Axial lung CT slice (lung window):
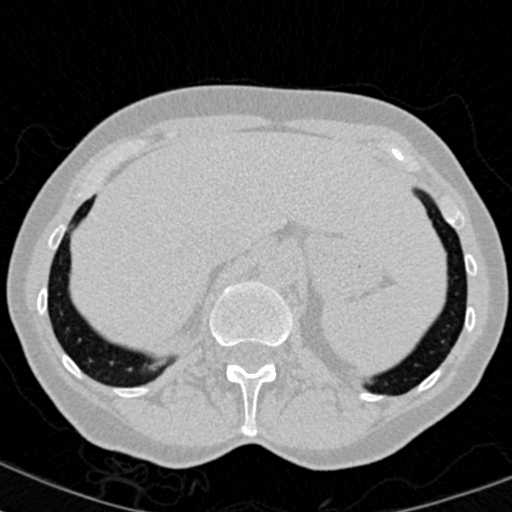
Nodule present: no